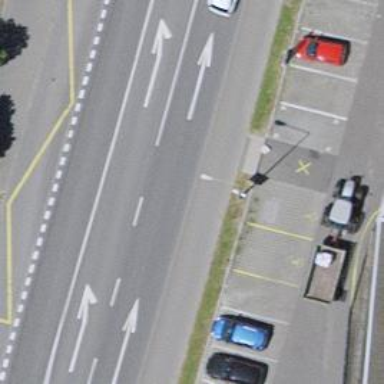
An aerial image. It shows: Bus stop with designated stop position for public transport.